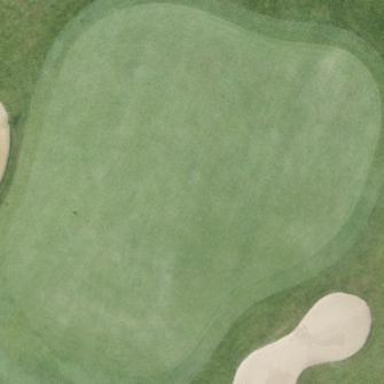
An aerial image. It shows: Golf green.